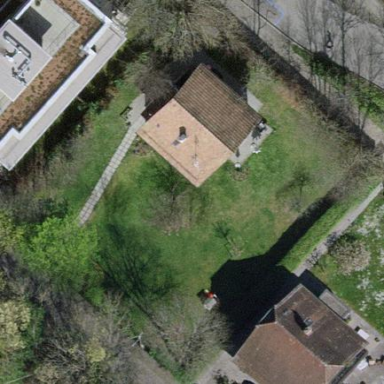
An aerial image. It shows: Garden enclosed by fence.